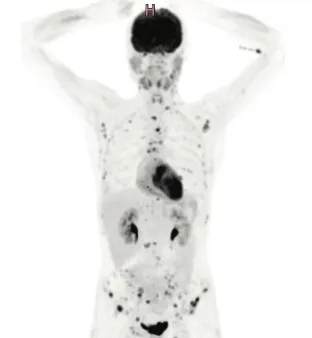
18F-fluorodeoxy-glucose-positron-emission tomography (FDG-PET)-CT images before and after therapy with BV-pembrolizumab. PET-CT performed after two cycles of BV 1.8 mg/kg in combination with pembrolizumab 100 mg every 3 weeks showing CR of HL as per Figure 1.
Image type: radiology (pet)